七年级 · 解析几何
小题8.0分)

若数轴上点 $A 、 B$ 表示的数分别为 $a 、 b$, 则 $A 、 B$ 两点之间的距离 $\mathrm{AB}=\left.\right|^{a-b_{1}}$, 线段 $\mathrm{AB}$ 的中点 $M$表示的数为 $\frac{a+b}{2}$. 如图1, 已知数轴上有三点 $A 、 B 、 C, \mathrm{AB}=\frac{1}{2} \mathrm{AC}$, 点 $C$ 对应的数是 200 .

图1

图2

图 3

(1) 若 $B C=300$, 则点 $A$ 对应的数为 \$ \qquad \$ ;

(2)如图 2 , 在(1)的条件下, 动点 $P 、 Q$ 分别从 $A 、 C$ 两点同时出发向左运动, 同时动点 $R$ 从 $A$ 点出发向右运动, 点 $P 、 Q 、 R$ 的速度分别为 10 单位长度/秒、 5 单位长度/秒、 2 单位长度/秒,点 $M$ 为线段 $\mathrm{PR}$ 的中点, 点 $N$ 为线段 $\mathrm{RQ}$ 的中点, 多少秒时恰好满足 $M R=4 R N$ (不考虑点 $R$ 与点 $Q$相遇之后的情形);

(3)如图3, 在 (1) 的条件下, 若点 $E 、 D$ 对应的数分别为 $-800 、 0$, 动点 $P 、 Q$ 分别从 $E 、 D$ 两点同时出发向左运动, 点 $P 、 Q$ 的速度分别为 10 单位长度/秒、 5 单位长度/秒, 点 $M$ 为线段 $P Q$ 的中点, 点 $Q$ 在从点 $D$ 运动到点 $A$ 的过程中, $\frac{3}{2} Q C-A M$ 的值是否发生变化? 若不变, 求其值;若不变, 请说明理由.
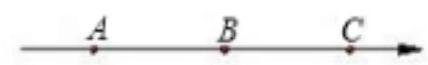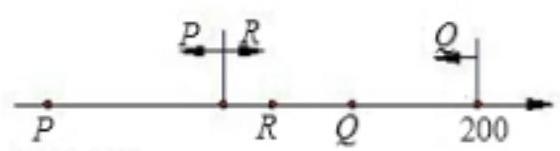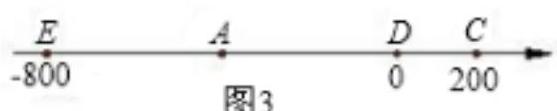
答案: (1) -400 ;

(2)设 $x$ 秒时， $Q$ 在 $R$ 右边时，恰好满足 $M R=4 R N$,

$\therefore M R=(10+2) \times \frac{x}{2}$,

$R N=\frac{1}{2}[600-(5+2) x]$,

$\therefore M R=4 R N$

$\therefore(10+2) \times \frac{x}{2}=4 \times \frac{1}{2}[600-(5+2) x]$,

解得: $x=60$;

$\therefore 60$ 秒时恰好满足 $M R=4 R N$;

(3) $\frac{3}{2} Q C-A M$ 的值不发生变化. 理由如下:

设经过的时间为 $y$ ，

则 $P E=20 y, Q D=10 y$,

于是 $P Q$ 点为 $[0-(-800)]+20 y-10 y=800+10 y$,

一半则是 $\frac{800+10 y}{2}$,

所以 $A M$ 点为: $\frac{800+10 y}{2}+10 y-400=15 y$,

又 $Q C=200+10 y$,

所以 $\frac{3}{2} Q C-A M=\frac{3}{2}(200+10 y)-15 y=300$ 为定值.
解析:

【分析】

此题考查了一元一次方程的应用, 根据已知得出各线段之间的关系等量关系是解题关键, 此题阅读量较大应细心分析.

(1)根据 $B C=300, A B=\frac{1}{2} A C$, 得出 $A C=600$, 利用点 $C$ 对应的数是 200 , 即可得出点 $A$ 对应的数;

(2)假设 $x$ 秒 $Q$ 在 $R$ 右边时, 恰好满足 $M R=4 R N$, 得出等式方程求出即可;

(3)假设经过的时间为 $y$, 得出 $P E=20 y, Q D=10 y$, 进而得出 $\frac{800+10 y}{2}+10 y-400=15 y$, 得
出 $\frac{3}{2} Q C-A M=\frac{3}{2}(200+10 y)-15 y=300$ 原题得证.

【解答】

解: (1) $\because B C=300, A B=\frac{1}{2} A C$,

$\therefore A C=600, C$ 点对应 200,

$\therefore A$ 点对应的数为: $200-600=-400$;

(2)(3)见答案.